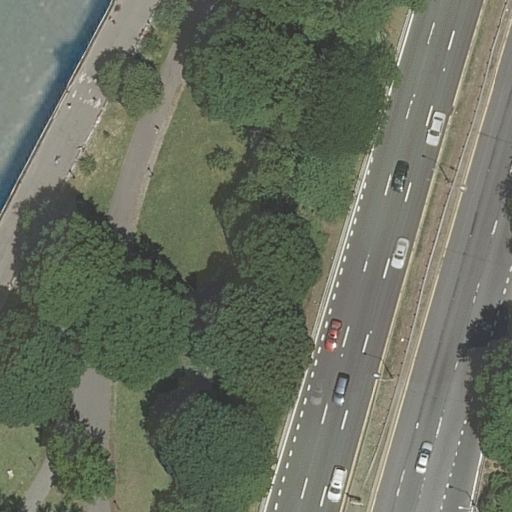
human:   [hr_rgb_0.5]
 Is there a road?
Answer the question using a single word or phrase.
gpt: yes

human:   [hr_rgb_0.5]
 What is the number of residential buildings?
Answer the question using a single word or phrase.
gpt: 0

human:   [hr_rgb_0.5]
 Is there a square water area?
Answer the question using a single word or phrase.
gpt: no

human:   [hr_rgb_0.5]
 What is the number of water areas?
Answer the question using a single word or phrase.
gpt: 1

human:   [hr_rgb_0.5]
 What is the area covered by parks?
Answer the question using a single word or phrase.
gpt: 434m2

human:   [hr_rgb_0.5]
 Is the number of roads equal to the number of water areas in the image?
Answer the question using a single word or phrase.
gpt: no

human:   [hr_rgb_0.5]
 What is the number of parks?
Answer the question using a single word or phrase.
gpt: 1

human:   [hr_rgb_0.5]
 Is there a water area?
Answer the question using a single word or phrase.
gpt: yes

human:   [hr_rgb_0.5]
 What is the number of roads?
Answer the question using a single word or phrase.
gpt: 7

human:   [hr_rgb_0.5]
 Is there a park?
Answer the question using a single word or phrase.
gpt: yes

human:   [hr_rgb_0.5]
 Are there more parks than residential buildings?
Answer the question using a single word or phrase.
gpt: yes

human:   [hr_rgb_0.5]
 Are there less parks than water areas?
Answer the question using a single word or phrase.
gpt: no

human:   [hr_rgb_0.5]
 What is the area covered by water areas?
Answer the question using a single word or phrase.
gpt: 413m2

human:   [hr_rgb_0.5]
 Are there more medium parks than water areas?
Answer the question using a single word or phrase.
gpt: no

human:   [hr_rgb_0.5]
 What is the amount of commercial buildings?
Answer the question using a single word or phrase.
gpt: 0

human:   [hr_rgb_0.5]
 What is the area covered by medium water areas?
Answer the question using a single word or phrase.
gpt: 413m2

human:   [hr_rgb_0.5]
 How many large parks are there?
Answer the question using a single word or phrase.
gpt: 0

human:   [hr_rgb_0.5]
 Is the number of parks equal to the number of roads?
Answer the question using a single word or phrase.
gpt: no

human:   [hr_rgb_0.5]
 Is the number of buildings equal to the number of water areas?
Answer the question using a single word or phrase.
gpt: no

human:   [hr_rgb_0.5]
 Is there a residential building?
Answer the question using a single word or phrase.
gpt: no

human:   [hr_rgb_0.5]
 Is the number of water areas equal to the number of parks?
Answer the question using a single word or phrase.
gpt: yes

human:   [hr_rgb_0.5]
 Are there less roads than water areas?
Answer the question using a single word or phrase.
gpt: no

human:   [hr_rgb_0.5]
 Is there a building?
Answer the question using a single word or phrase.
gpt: no

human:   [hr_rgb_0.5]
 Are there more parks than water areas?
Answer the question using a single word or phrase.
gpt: no

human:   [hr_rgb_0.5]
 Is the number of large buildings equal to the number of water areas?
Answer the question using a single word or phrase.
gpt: no

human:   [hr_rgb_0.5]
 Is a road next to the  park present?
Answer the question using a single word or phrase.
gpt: yes

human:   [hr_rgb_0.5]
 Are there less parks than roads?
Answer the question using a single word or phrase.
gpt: yes

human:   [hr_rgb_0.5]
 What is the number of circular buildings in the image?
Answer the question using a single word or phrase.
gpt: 0

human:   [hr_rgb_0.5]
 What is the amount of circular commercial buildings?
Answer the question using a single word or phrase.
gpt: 0

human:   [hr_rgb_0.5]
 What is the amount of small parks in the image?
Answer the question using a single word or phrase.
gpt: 0

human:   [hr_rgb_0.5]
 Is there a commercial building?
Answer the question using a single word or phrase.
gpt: no

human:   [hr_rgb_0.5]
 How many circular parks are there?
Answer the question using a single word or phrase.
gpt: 0

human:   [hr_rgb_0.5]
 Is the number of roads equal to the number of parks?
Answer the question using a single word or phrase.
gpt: no

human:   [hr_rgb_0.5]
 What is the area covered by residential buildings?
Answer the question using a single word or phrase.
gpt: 0m2

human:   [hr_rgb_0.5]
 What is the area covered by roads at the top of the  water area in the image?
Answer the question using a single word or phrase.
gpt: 0m2

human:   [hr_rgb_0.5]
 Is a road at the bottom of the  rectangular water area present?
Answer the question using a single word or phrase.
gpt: yes

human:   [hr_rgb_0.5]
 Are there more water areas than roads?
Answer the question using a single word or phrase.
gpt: no

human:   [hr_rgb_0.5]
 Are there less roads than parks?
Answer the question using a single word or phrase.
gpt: no

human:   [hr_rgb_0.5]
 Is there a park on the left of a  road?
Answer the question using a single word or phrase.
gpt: no

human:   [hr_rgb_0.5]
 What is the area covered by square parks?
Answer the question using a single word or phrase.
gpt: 0m2

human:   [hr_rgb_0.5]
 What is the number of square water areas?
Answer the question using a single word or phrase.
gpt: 0

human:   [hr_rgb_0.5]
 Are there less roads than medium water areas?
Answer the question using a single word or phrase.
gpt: no

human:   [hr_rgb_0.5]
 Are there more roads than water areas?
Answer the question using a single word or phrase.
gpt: yes

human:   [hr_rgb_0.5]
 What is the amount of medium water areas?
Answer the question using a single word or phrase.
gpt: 1

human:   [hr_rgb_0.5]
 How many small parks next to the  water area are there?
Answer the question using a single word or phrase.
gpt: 0

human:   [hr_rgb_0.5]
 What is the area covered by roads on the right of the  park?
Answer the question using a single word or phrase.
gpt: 0m2

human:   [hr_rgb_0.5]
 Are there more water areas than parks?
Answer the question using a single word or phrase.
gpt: no

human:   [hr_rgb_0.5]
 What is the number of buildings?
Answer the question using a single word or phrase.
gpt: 0

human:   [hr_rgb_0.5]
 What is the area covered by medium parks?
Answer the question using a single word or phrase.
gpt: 434m2

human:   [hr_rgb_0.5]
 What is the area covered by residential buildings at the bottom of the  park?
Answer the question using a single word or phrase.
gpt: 0m2

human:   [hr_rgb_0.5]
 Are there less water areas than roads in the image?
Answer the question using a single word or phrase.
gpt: yes

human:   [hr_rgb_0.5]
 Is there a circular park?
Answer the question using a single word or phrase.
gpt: no

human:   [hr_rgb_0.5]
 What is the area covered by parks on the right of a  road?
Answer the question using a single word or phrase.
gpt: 434m2

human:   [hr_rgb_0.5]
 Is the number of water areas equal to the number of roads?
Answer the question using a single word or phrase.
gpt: no

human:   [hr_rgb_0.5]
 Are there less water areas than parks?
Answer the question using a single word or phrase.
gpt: no

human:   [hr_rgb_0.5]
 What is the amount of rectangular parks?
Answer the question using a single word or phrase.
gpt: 1

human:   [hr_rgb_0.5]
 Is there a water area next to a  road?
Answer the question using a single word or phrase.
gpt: yes

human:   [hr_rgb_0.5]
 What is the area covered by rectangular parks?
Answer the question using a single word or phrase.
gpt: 434m2

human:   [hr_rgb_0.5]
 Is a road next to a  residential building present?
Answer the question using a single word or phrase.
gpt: no

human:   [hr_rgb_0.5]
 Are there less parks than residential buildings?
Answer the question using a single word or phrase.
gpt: no

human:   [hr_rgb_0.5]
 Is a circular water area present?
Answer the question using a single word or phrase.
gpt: no

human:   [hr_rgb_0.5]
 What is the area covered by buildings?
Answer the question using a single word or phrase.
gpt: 0m2

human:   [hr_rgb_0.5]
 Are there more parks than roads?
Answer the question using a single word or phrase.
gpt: no

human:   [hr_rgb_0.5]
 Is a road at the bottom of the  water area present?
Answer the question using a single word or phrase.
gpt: yes